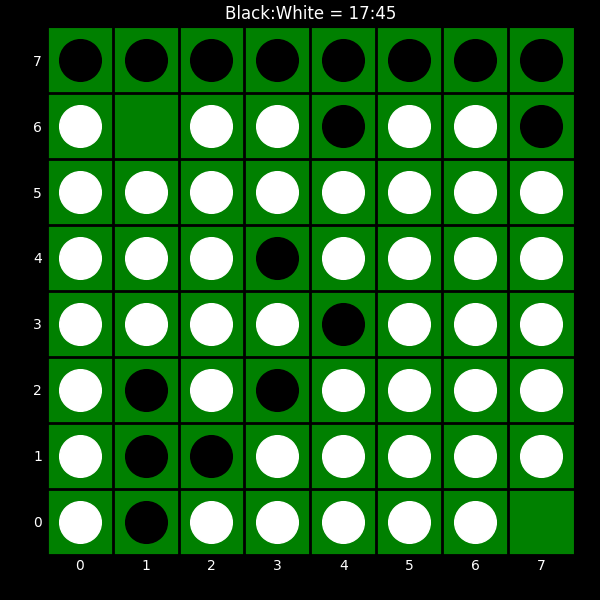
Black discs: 17
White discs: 45